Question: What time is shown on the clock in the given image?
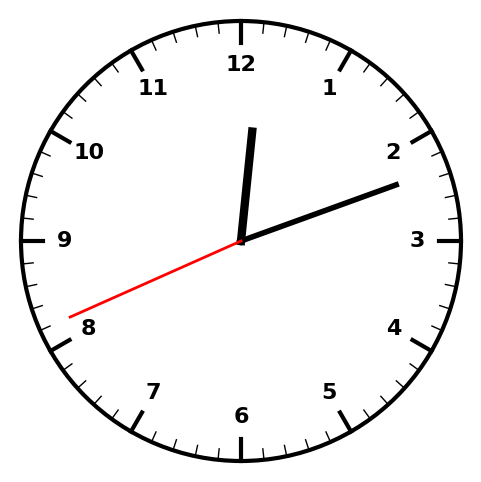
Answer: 12:11:41